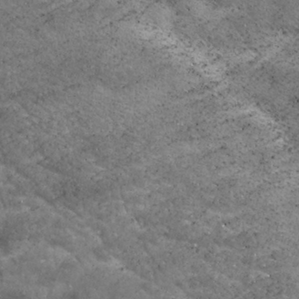
Label: non_frost